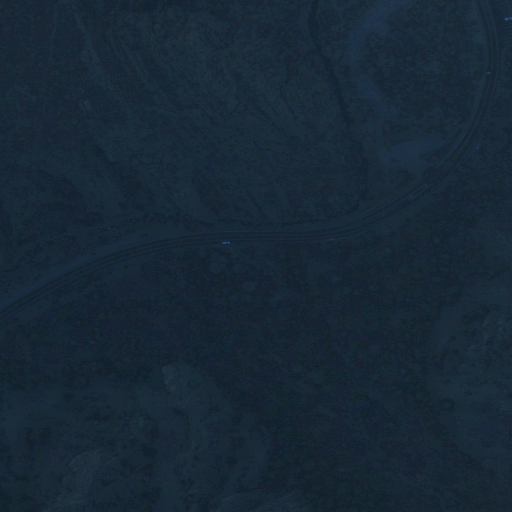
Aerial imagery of valley in Utah named Stairs Gulch containing deciduous forest, evergreen forest, shrub, low intensity development, medium intensity development, and open development